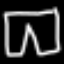
Label: pants